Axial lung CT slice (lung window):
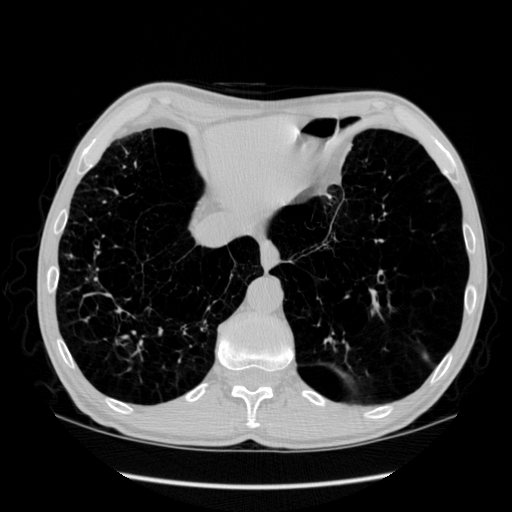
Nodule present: no